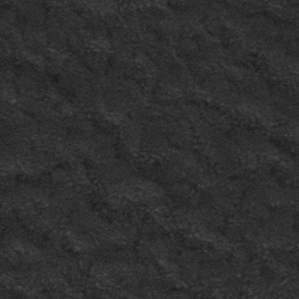
Label: frost